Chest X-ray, PA view. Patient: 34 years old, sex F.
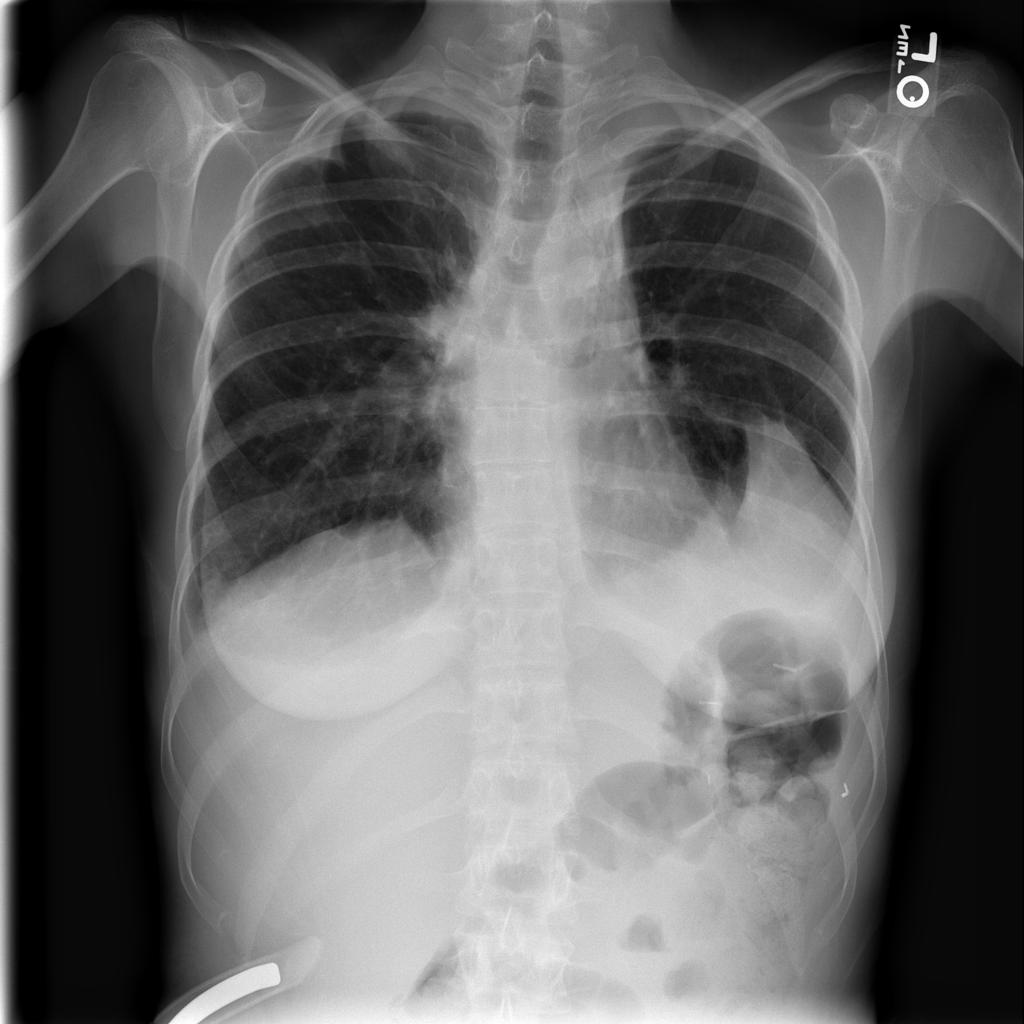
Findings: Consolidation, Pleural_Thickening